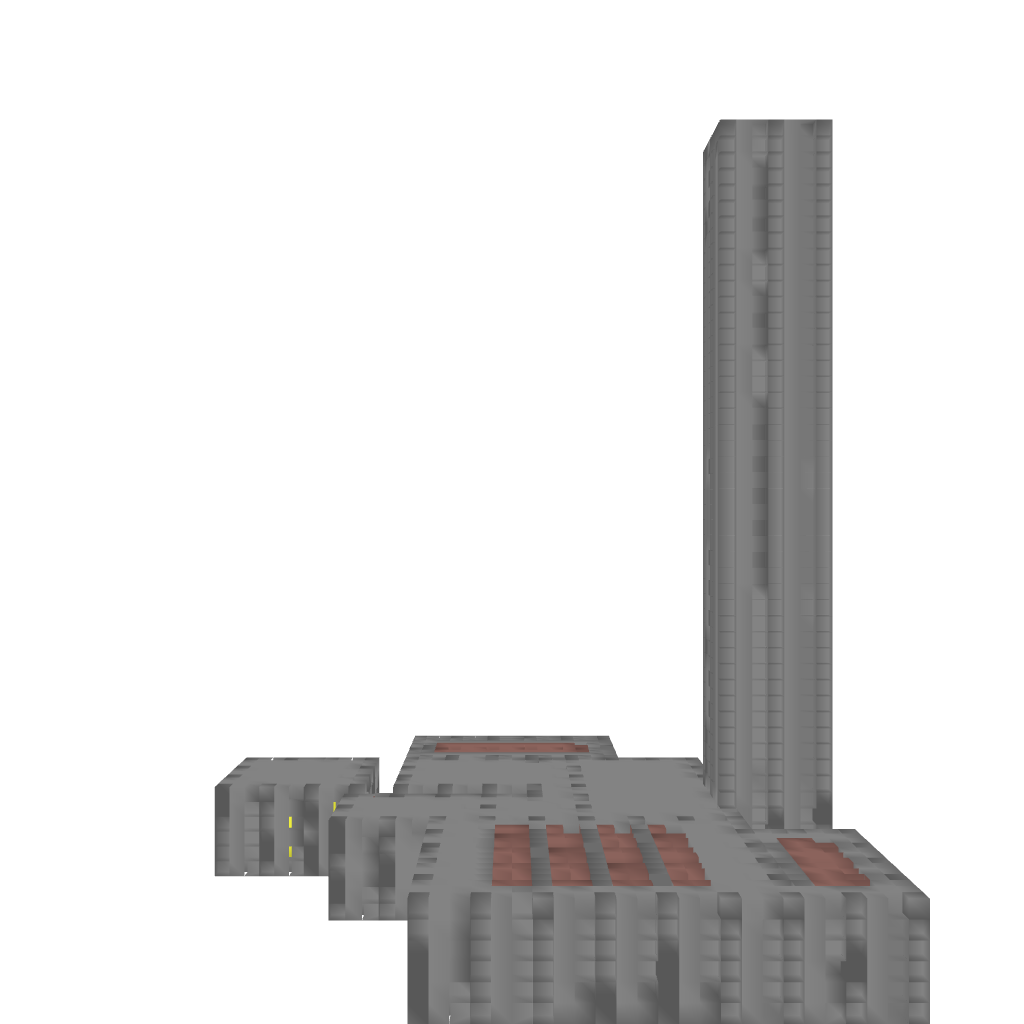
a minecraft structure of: MCSuire's Subterranian Complex (Big Underground Base) bad low quality